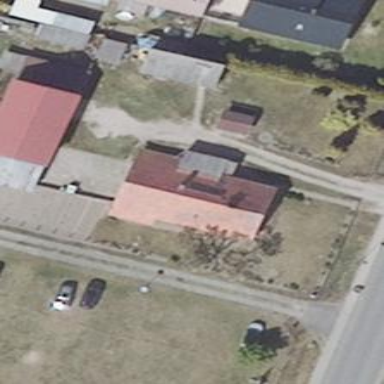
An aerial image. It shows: House with gabled roof oriented along the length of the building.